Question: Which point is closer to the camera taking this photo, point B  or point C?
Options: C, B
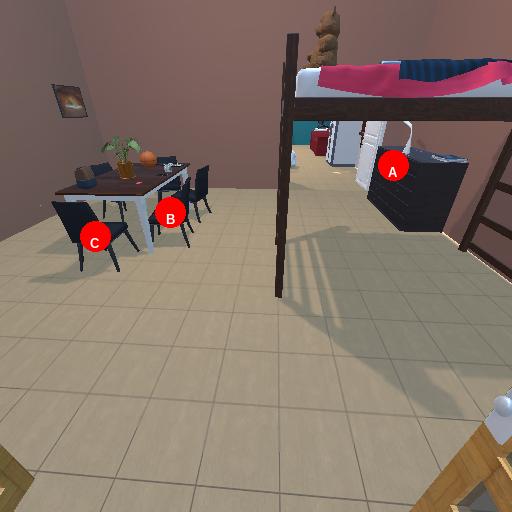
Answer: C